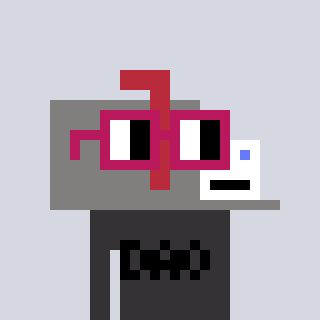
a pixel art character with square dark red glasses, a mailbox-shaped head and a grayscale-colored body on a cool background